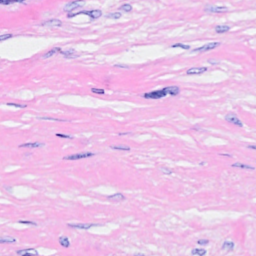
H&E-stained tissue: Breast